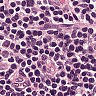
Metastatic tissue present: no